Interaction volume radius: 5 \u00c5
Interaction volume height: 20 \u00c5
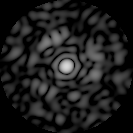
Disorder parameter: 0.8483